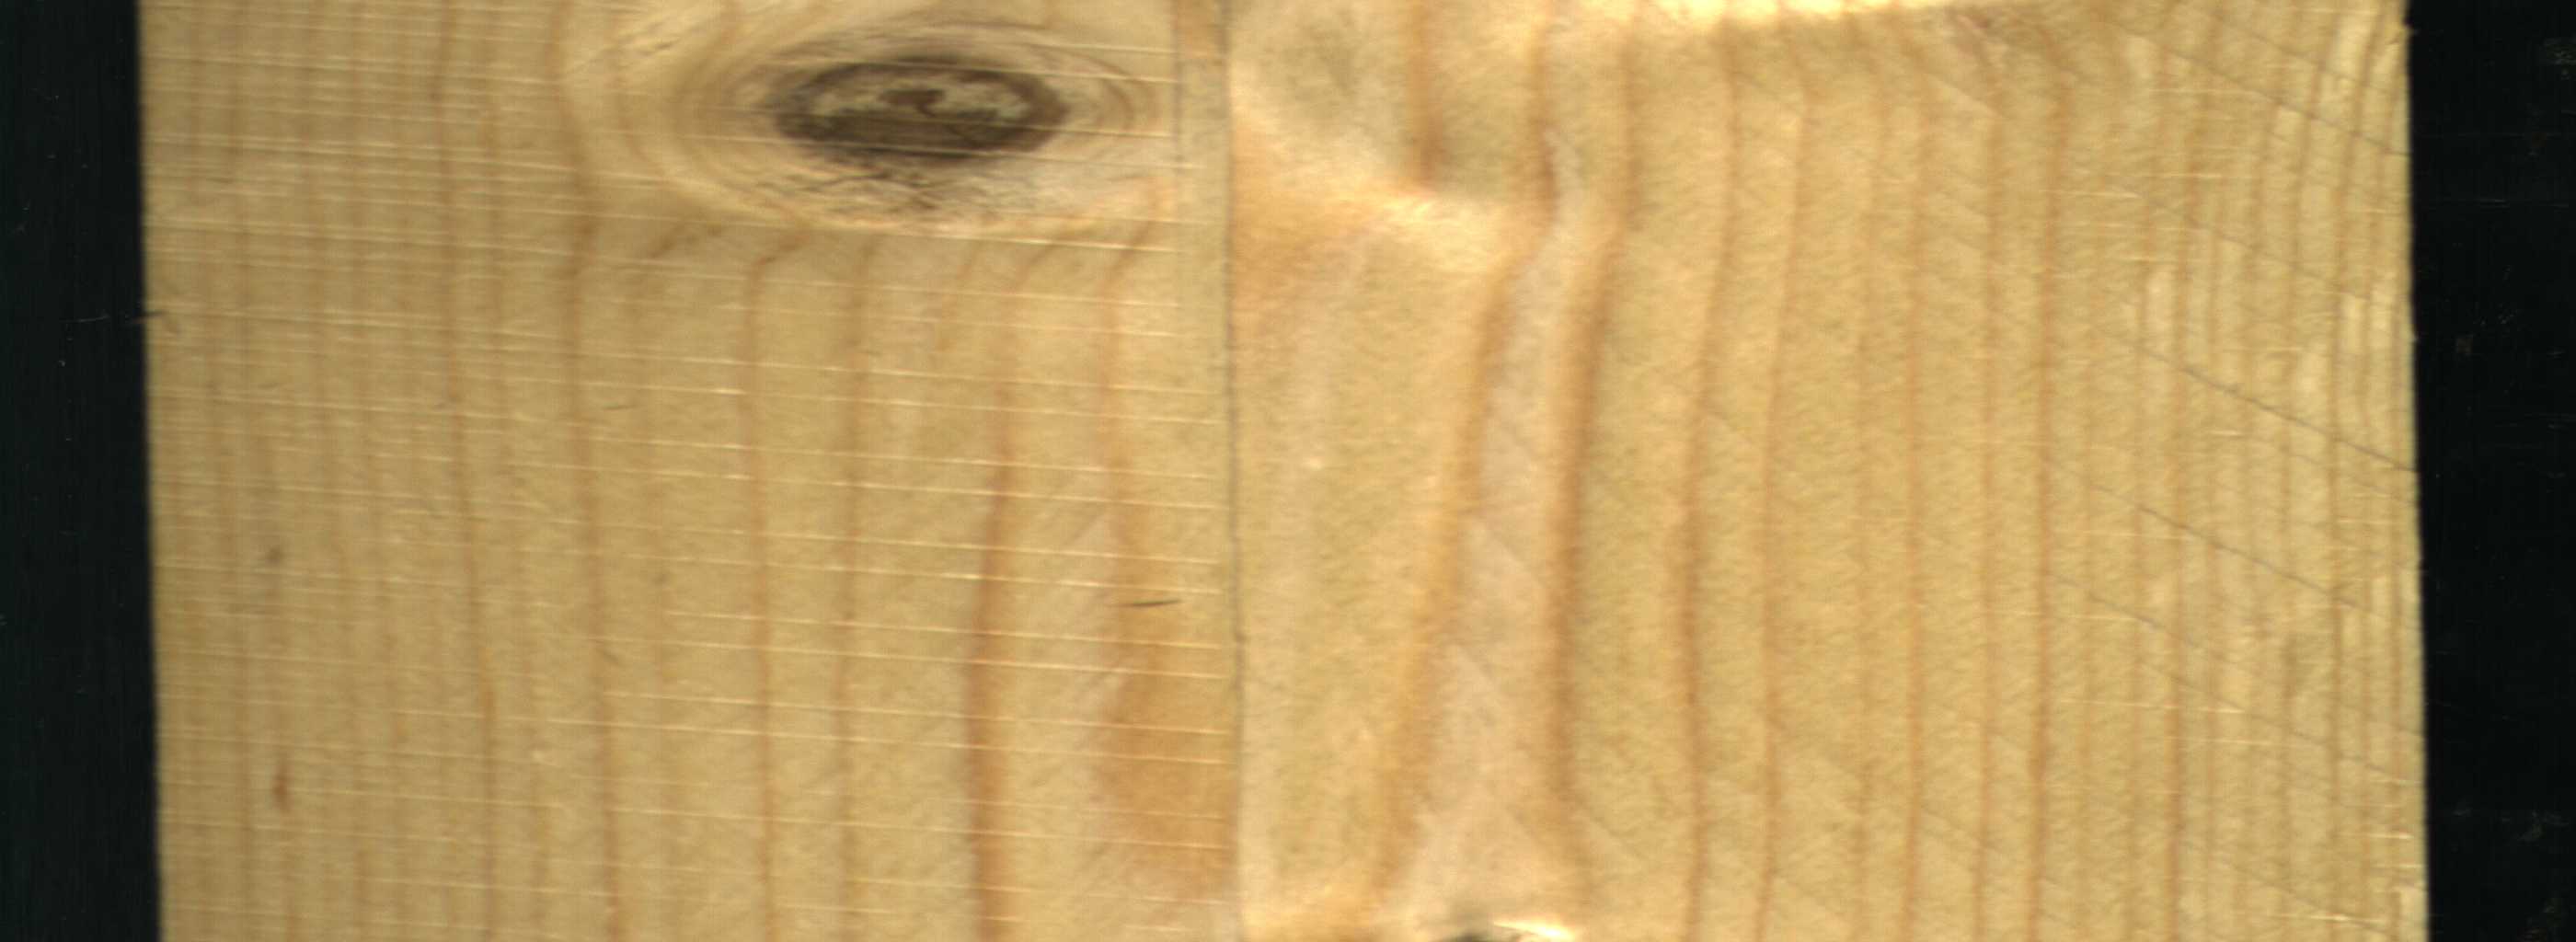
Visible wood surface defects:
Live_Knot